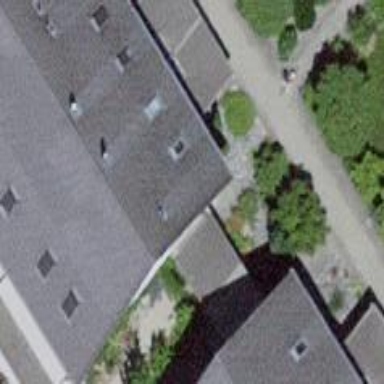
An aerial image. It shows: Terrace building.